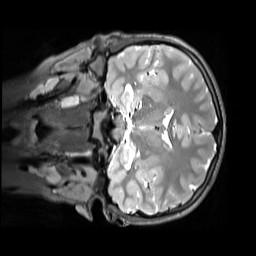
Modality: T2w
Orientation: coronal
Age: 12
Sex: male
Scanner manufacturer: siemens
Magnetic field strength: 3 T
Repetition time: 3.2 s
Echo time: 0.408 s